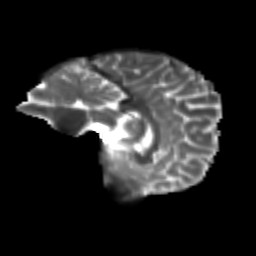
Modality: T2w
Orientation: sagittal
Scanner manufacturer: siemens
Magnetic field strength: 3 T
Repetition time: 9.2 s
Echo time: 0.084 s